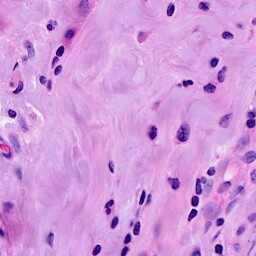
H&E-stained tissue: Breast